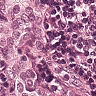
Metastatic tissue present: yes